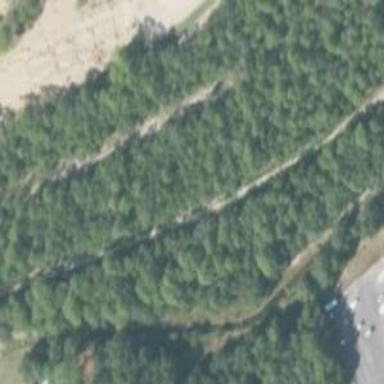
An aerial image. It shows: Mixed woodland with various types of leaves.